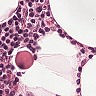
Metastatic tissue present: no